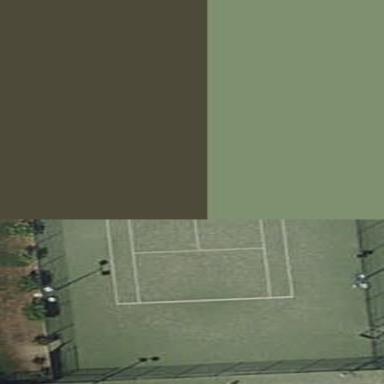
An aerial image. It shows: Tennis court enclosed by fence.